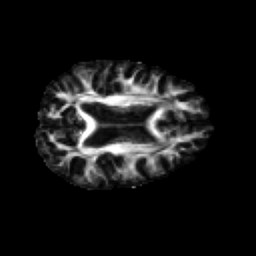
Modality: FA
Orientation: axial
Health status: healthy
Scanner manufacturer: philips
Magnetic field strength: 3 T
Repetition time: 6.964 s
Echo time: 0.092 s